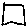
Label: square